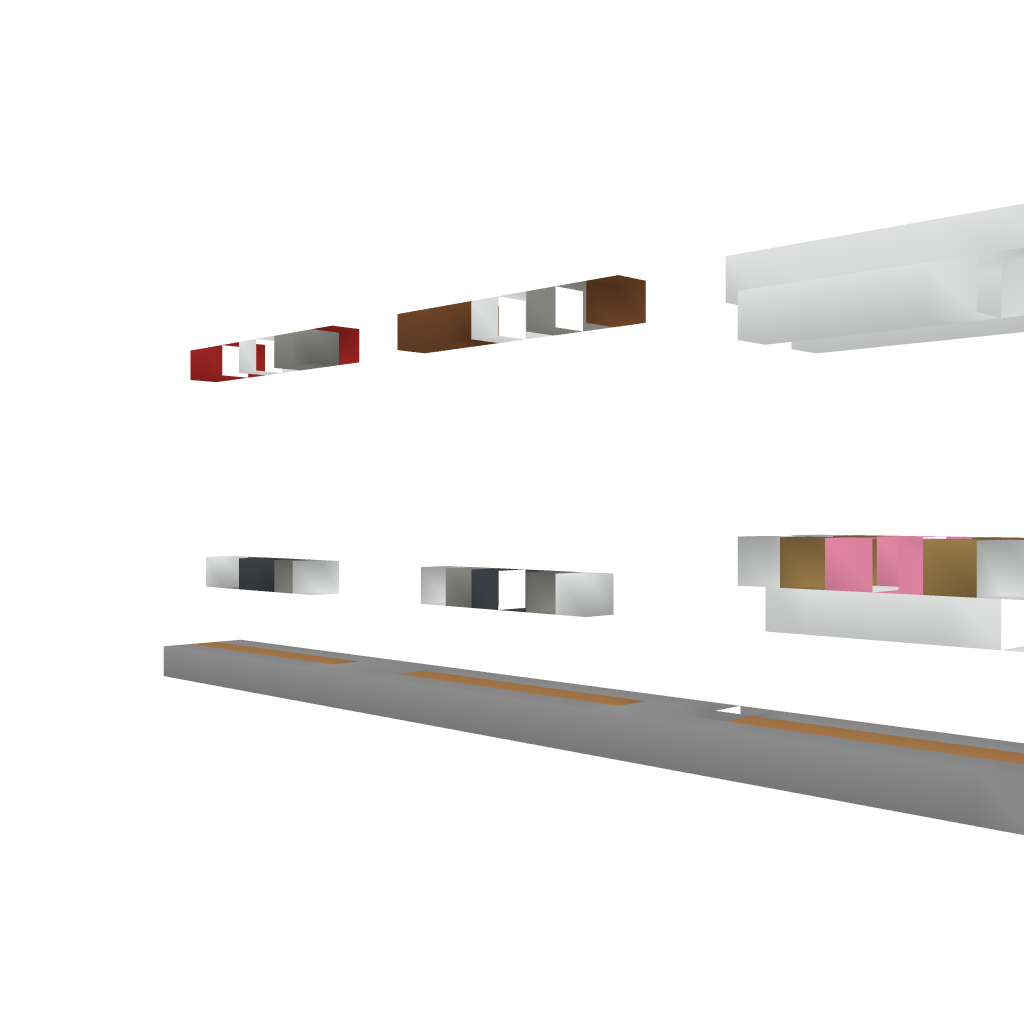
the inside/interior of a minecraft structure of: Animal Faces!